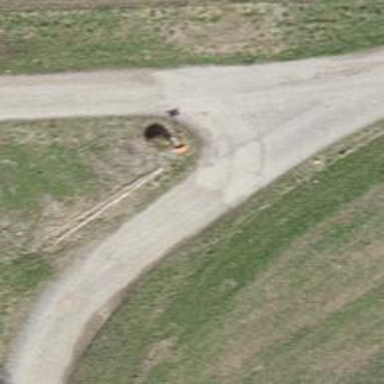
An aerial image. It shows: Orange pipeline marker.